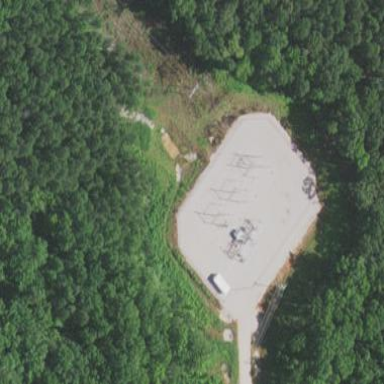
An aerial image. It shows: Distribution power substation secured by fence.